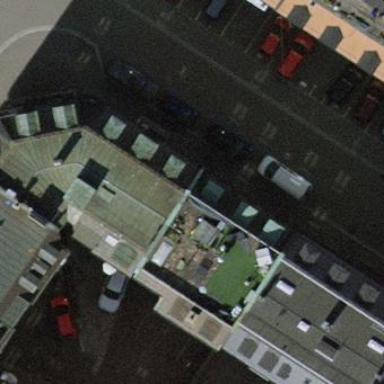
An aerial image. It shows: Parking lane designated for parking.